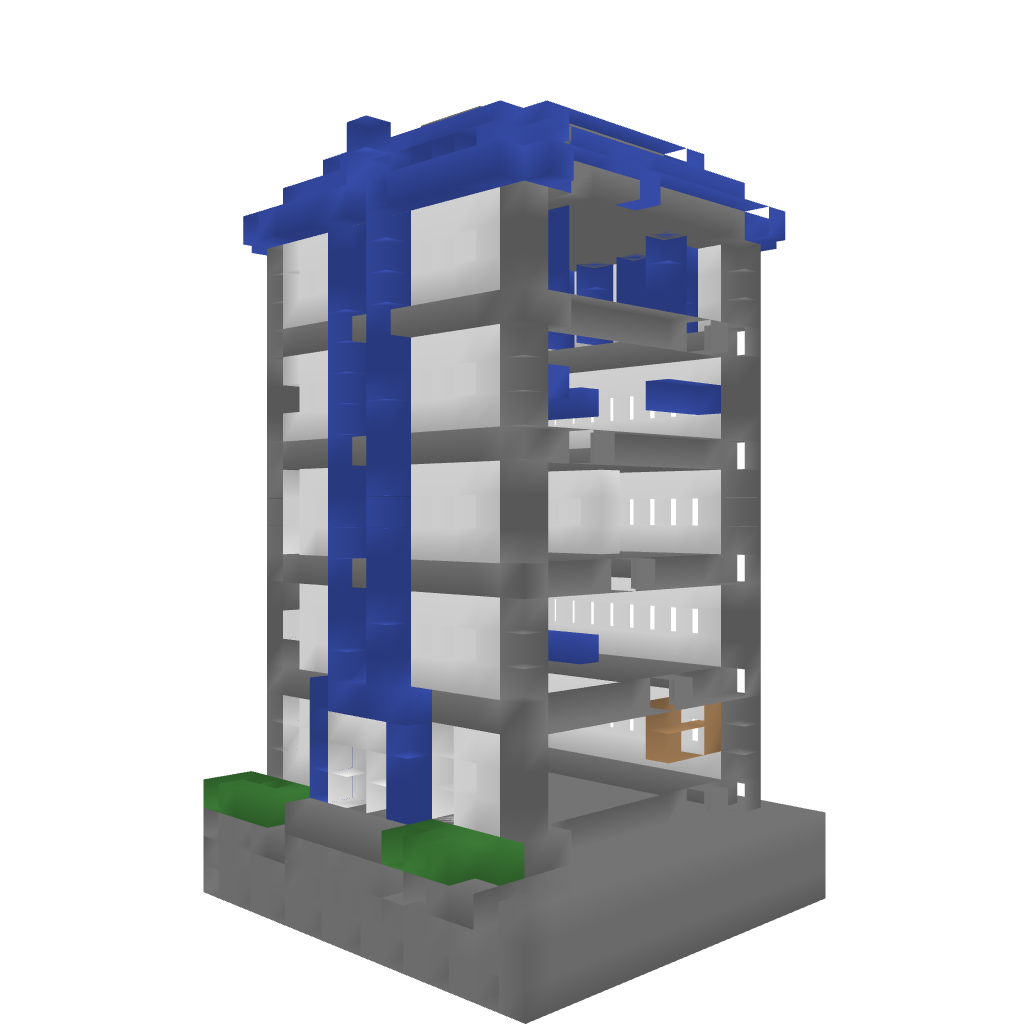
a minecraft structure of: Obi's Pokemart bad low quality